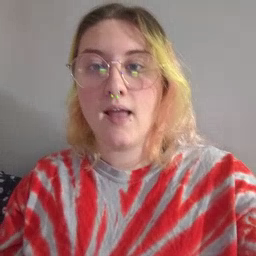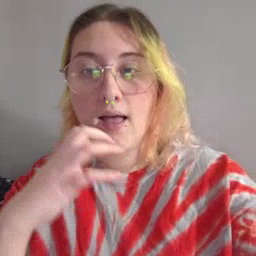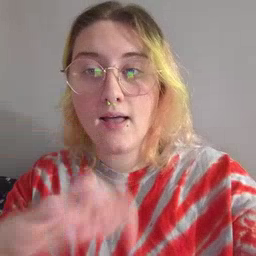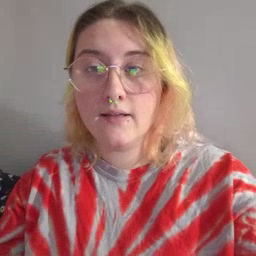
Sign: hot